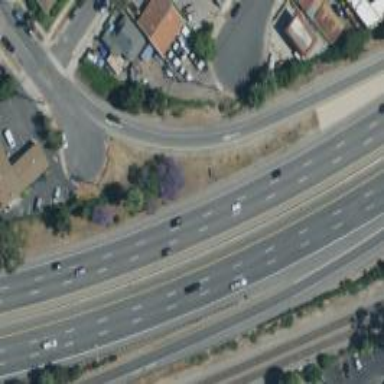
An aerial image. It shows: Motorway link.